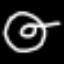
Label: donut